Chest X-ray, AP view. Patient: 61 years old, sex M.
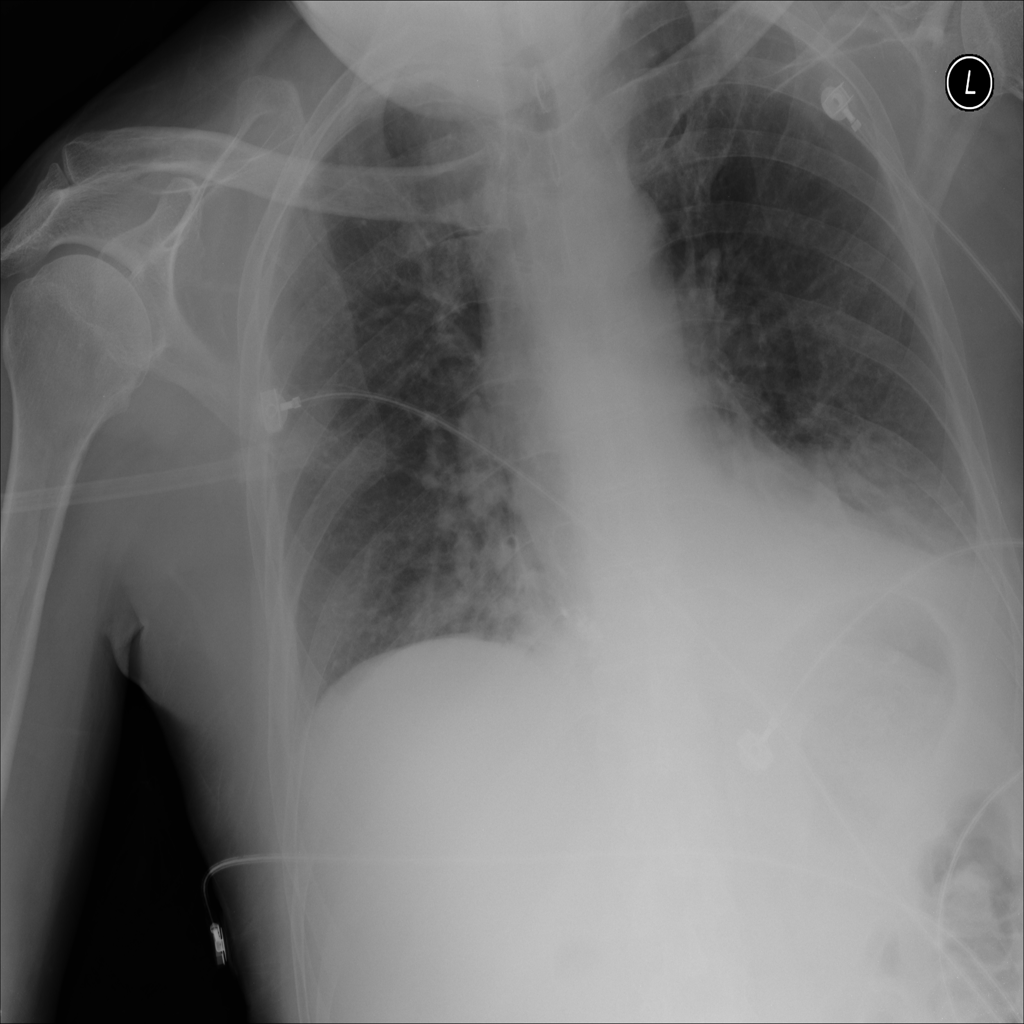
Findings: Infiltration